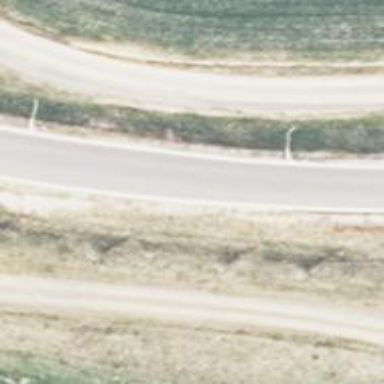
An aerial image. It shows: Tertiary road with asphalt surface.